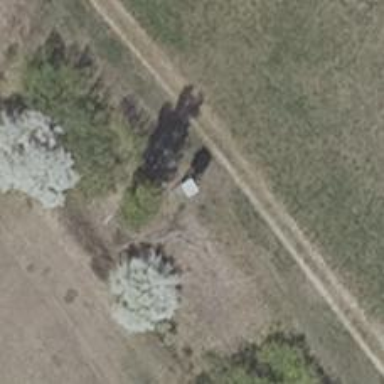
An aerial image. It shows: Hunting stand.